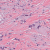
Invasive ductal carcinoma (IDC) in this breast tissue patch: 1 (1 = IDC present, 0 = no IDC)